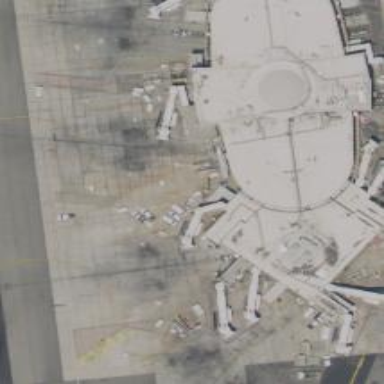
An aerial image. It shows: Airport gate.